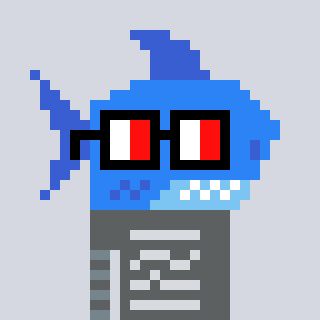
a pixel art character with square glasses with black frames and red eyes, a shark-shaped head and a bege-colored body on a cool background